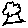
Label: tree